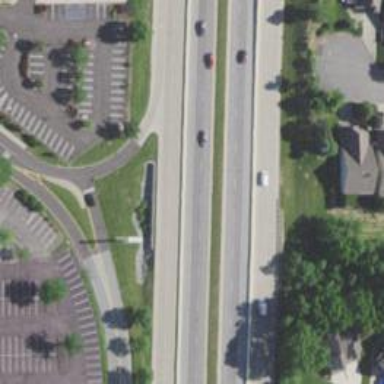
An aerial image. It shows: Secondary link road.